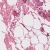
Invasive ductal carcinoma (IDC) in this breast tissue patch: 0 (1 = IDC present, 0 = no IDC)